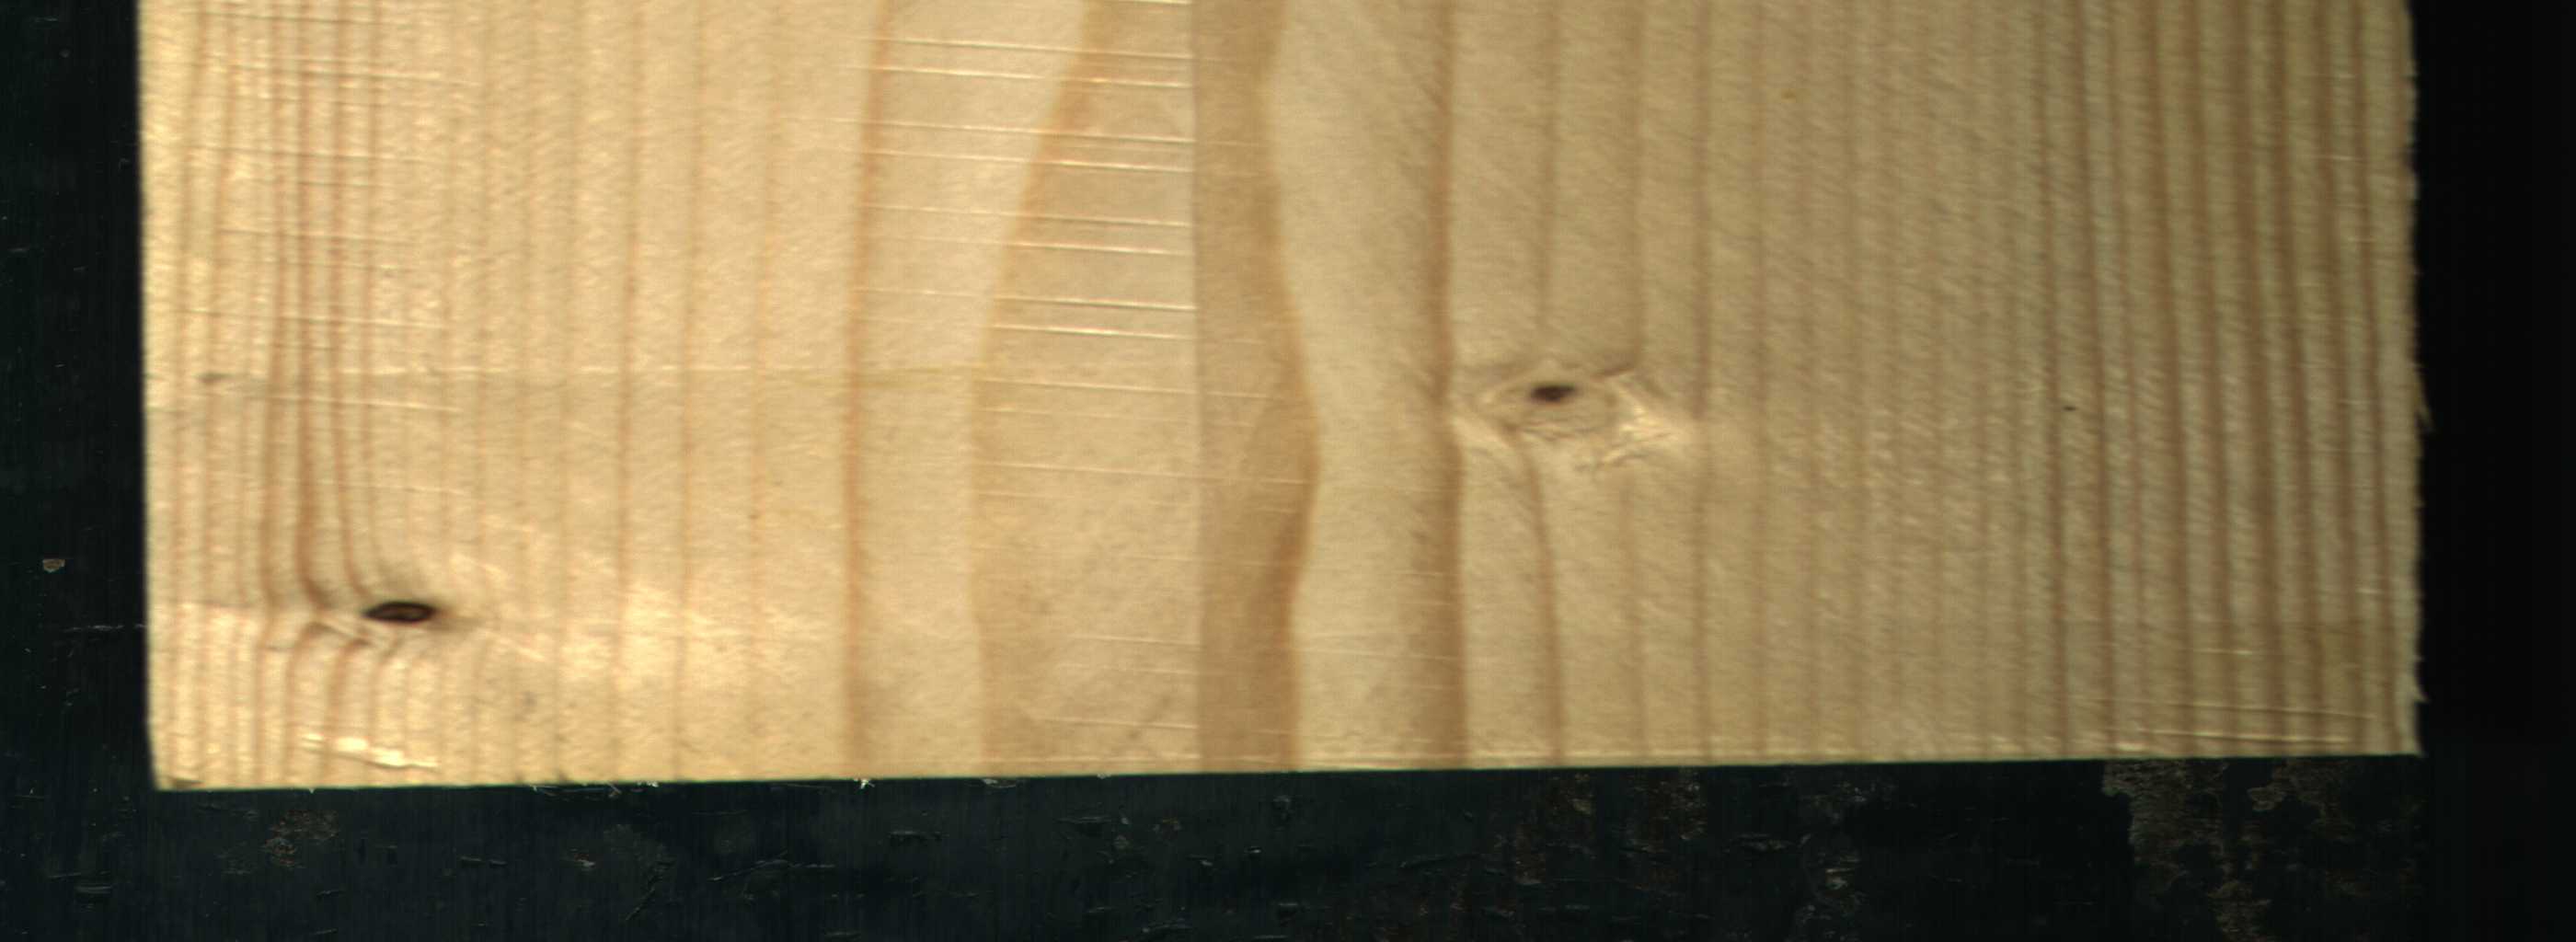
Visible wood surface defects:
Dead_Knot
Live_Knot